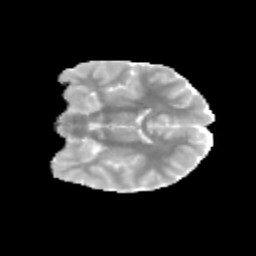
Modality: MD
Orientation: coronal
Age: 10
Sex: male
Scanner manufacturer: siemens
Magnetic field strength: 3 T
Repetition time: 3.8 s
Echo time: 0.07 s